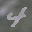
Label: 4